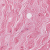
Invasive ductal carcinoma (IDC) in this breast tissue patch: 0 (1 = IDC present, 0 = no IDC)